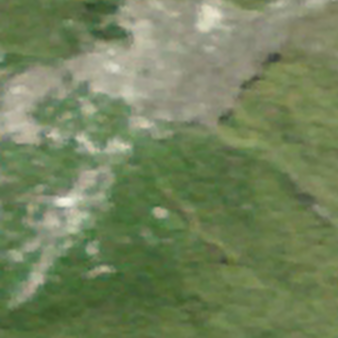
Label: other